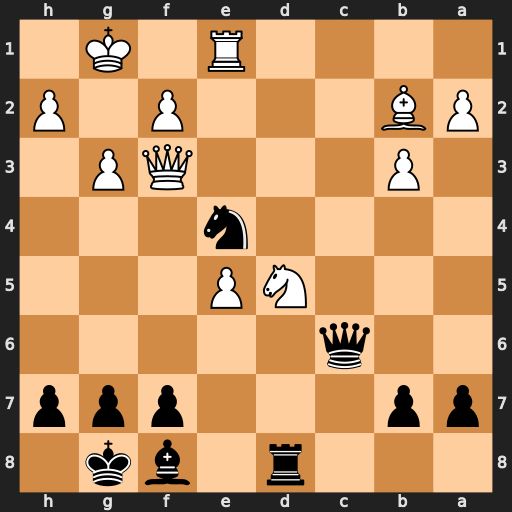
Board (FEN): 3r1bk1/pp3ppp/2q5/3NP3/4n3/1P3QP1/PB3P1P/4R1K1
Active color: b
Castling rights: -
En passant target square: -
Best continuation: Nd2 Ne7+ Bxe7 Qxc6 bxc6